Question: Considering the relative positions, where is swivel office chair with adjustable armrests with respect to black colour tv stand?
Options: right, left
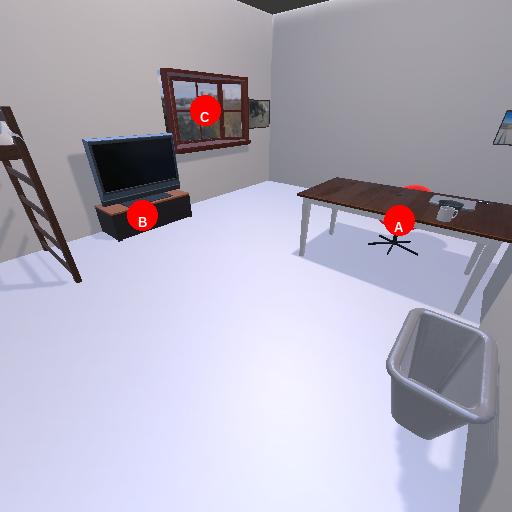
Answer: right